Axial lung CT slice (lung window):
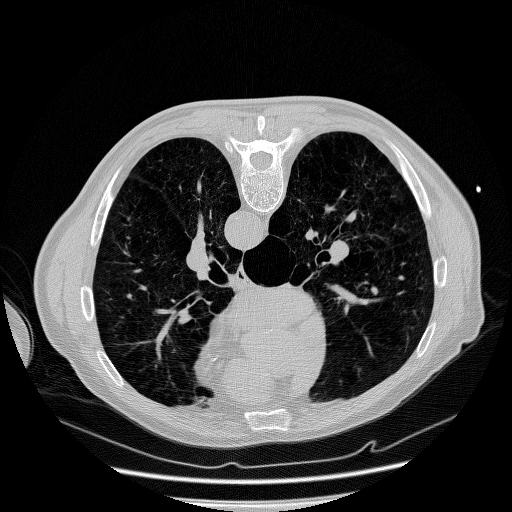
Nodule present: no